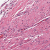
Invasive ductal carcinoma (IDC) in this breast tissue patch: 0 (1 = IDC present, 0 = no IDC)